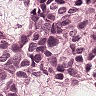
Metastatic tissue present: yes